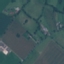
Land use / land cover class: Pasture